Field crop: maize
Growth stage: 2
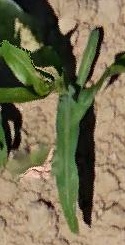
Species: maize